Question: I've been stuck with this problem for quite a while now.
I'm building a custom navigation application in iOS, I have an array of CLLocations so in array 0 I get the last two co-ordinates, get the bearing of those, then in array 1 I get the bearing of the first two co-ordinates.
I then want to calculate the angle of the turn relative to the path(Path 0 in this case) they're currently on, so I can figure out which way the user is turning.
I've tried quite a few methods found on here with no success. Has anyone any tips or recommendations

Any help would be greatly appreciated, thanks!
After reading the comments I went back and looked again as I was sure I had it right, turns out my points were stored wrong and the method I was using was right!
What worked best for me was getting the bearing of both paths, Taking the current path bearing from the previous path, and following this guideline.
'''
if(self.turnAngle <= 165){
self.turnString = LEFT;
}else if( self.turnAngle >= 165 && self.turnAngle <= 205 ){
self.turnString = STRAIGHT;
}else if( self.turnAngle >= 205 ){
self.turnString = RIGHT;
}
'''
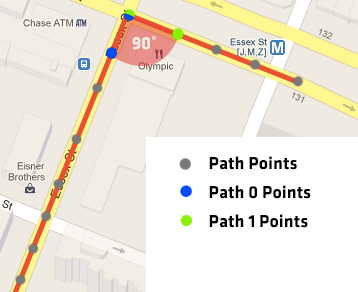
Answer: Update: After reading the comments I went back and looked again as I was sure I had it right, turns out my points were stored wrong and the method I was using was right!
What worked best for me was getting the bearing of both paths, Taking the current path bearing from the previous path, and following this guideline.
'''
float previousPathBearing = //get bearing
float currentPathBearing = //get bearing
float angle = previousPathBearing - currentPathBearing;
angle = angle<0?-angle:angle;
if(angle<= 165){
//LEFT;
}else if( angle>= 165 && angle <= 205 ){
//STRAIGHT;
}else if( angle >= 205 ){
//RIGHT;
}
'''
You'll have to excuse typos/silly mistakes as I'm quite tired, but this worked fine for me!